Question: I've been designing the web pages and I use to save all the contents in same folder... like index.html and css file in same directory for easy accessing... so if there are images in "img" folder then both html and css can access them like "img/img.jpg" etc....
But i came to see many webpages on the net which have specific directories assigned to all files ... like for css file it usually comes "src/css/file.css" and for javascript files "src/js/file.js"..
now the problem is if there are images in directory "img/..." which a css file (stored in separate folder in main directory "src/css/file.css") going to use then how can i put the exact address to the location of the image into css file..
what i saw in online source codes is that css files can access them from main folder/img/img.jpg while they are in main folder/src/css/file.css .....
but when i came to do this, my images won't load and show up..
Please help me in this regard..

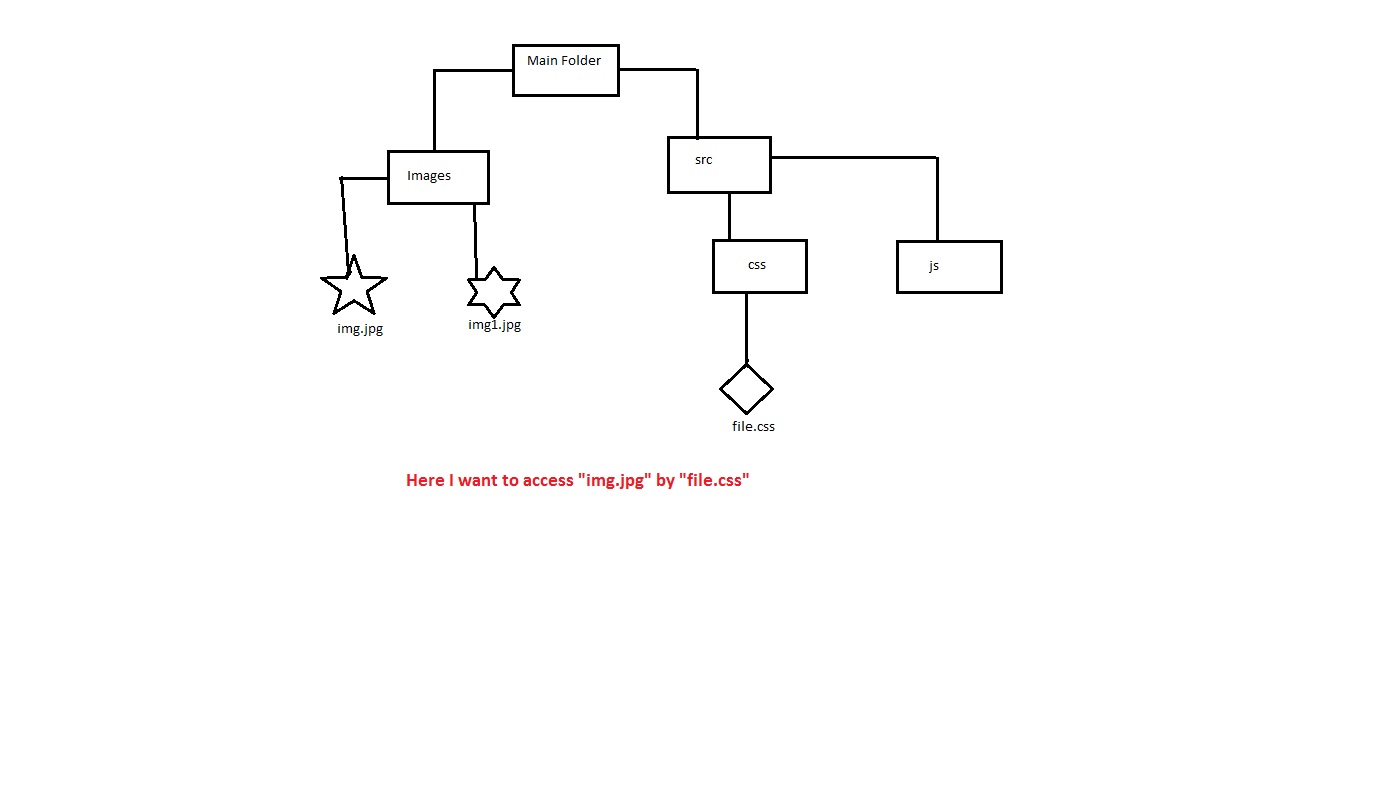
Answer: When you create links between your files from HTML or CSS, you need to add relative links to the files.
Take this file structure for example:
'''
index.html
about.html
css/styles.css
img/bg.png
img/logo.png
'''
The two HTML files are in the same directory, so linking between them is easy:
'<a href="about.html>About</a>'
'<a href="index.html>Home</a>'
However, if you want to link to the image, you would need to include the directory: '<img src=img/logo.png">'.
The CSS file is in a sub directory, so you need to link to the directory above your current location. You can do this using '../' in your file path. For example:
'''
body {
background-image: url(../img/bg.png);
}
'''
Provided you keep your CSS, images and JavaScript in logical places ('css/', 'img/', 'js/') then you should be able to store your assets in separate directories, away from your HTML files.